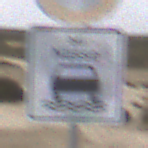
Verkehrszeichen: BeiNaesse
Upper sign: Geschwindigkeit100
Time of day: Midday
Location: Outdoor (Nature)
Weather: PartlyCloudy
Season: NotSpecified
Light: Natural